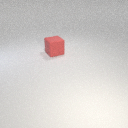
large red rubber cube